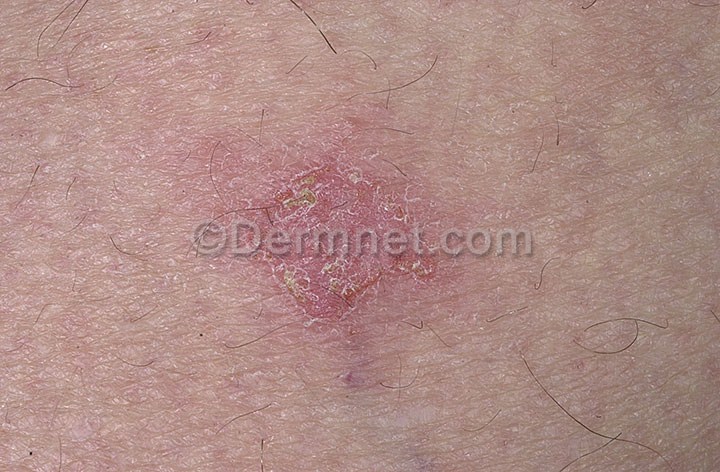
Disease: Eczema Photos